Chest X-ray:
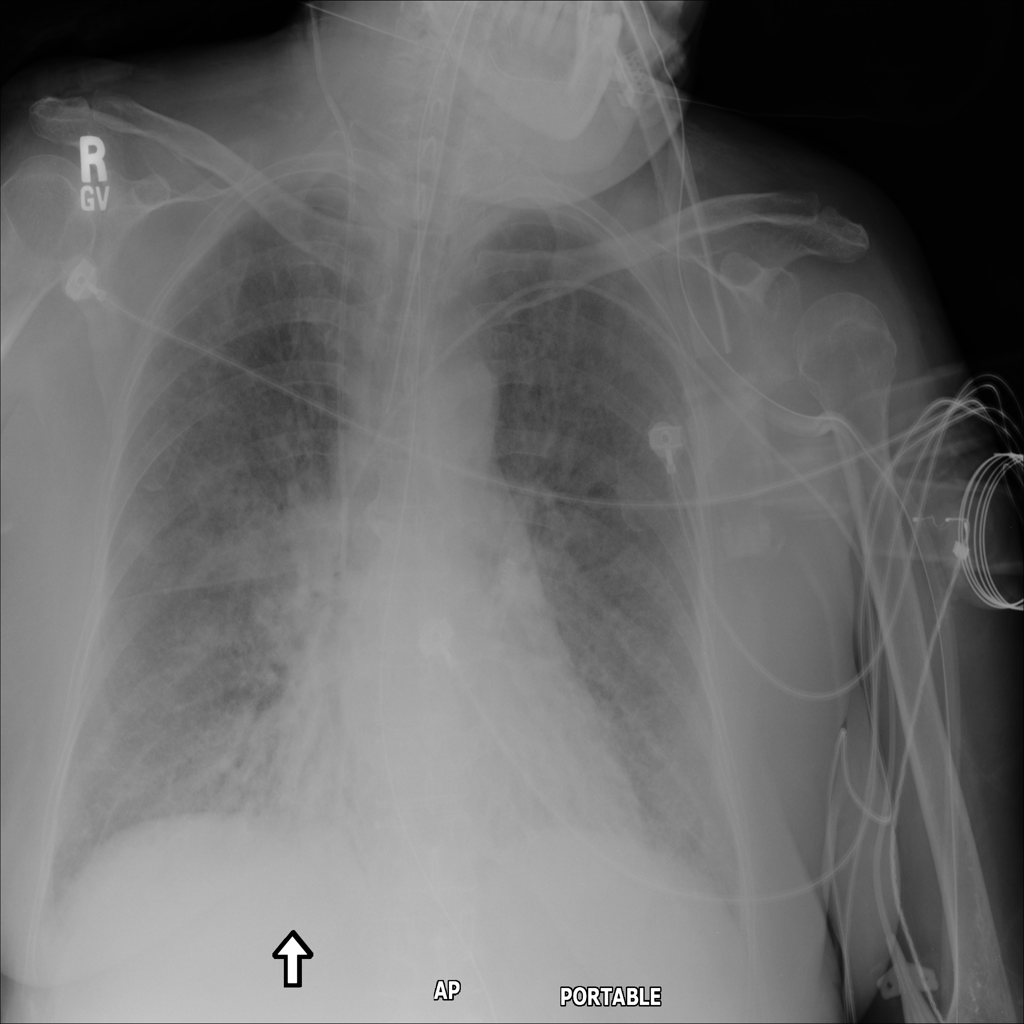
Findings: Consolidation, Effusion
No abnormal finding: no